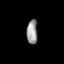
Tissue: prostate
Cell type: Endothelial cells
Senescence score: 0.7338
Nuclear area (px): 254
Mean DAPI intensity: 154.331